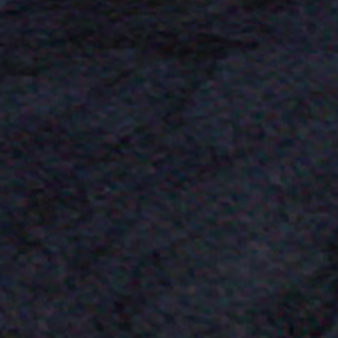
Label: other